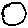
Label: circle